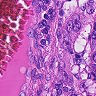
Metastatic tissue present: yes